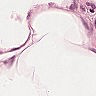
Metastatic tissue present: no